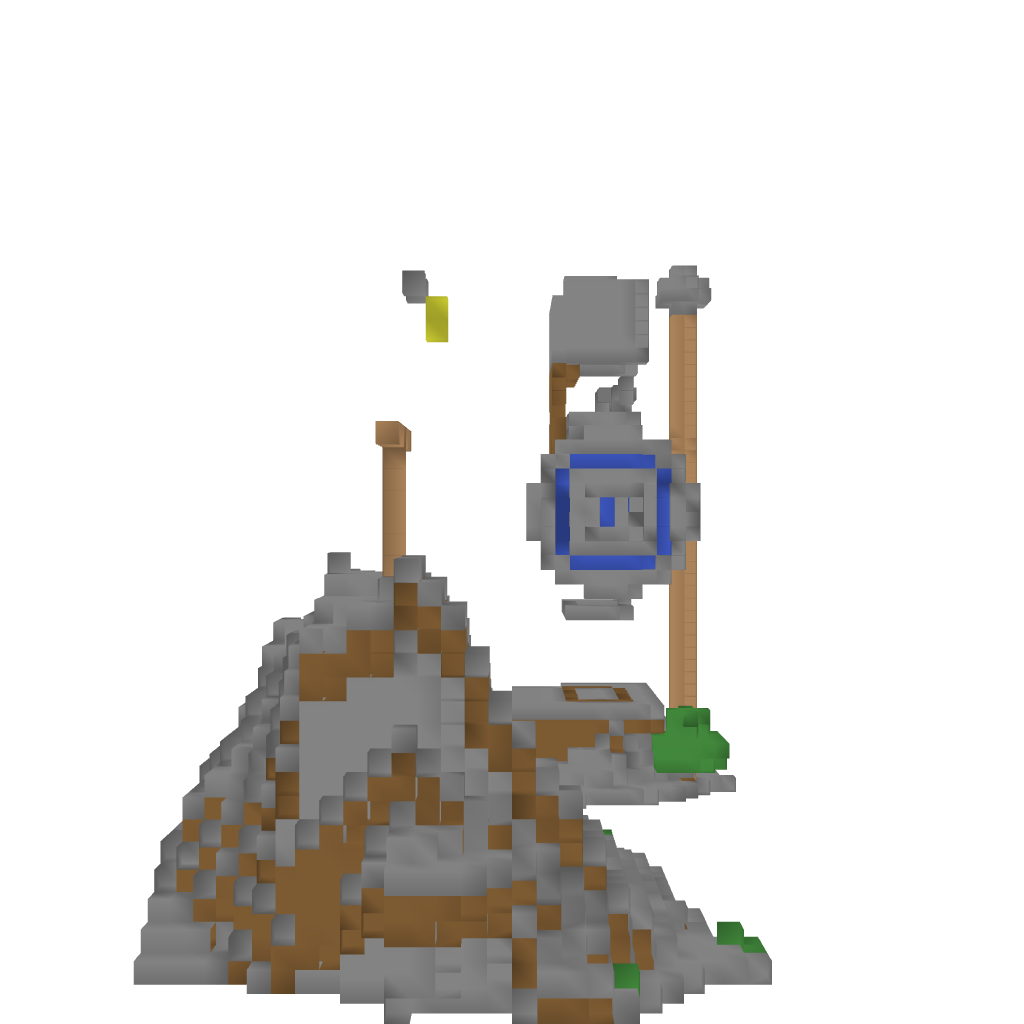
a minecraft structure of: Statue of Athena bad low quality